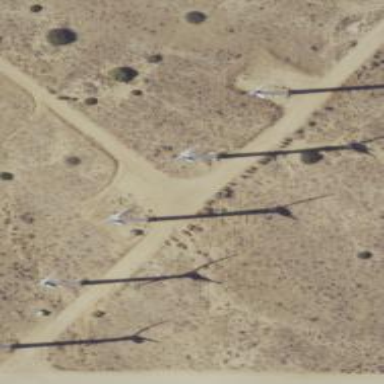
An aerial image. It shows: Wind turbine power generator.